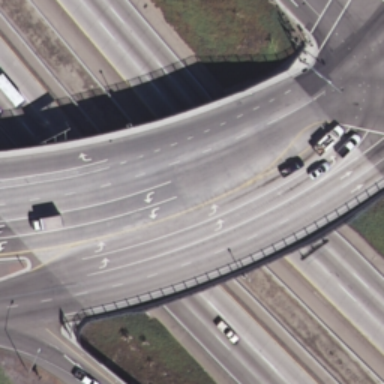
An overpass with a wide road go across another roads diagonally .